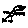
Label: bird